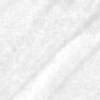
Label: change